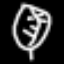
Label: leaf